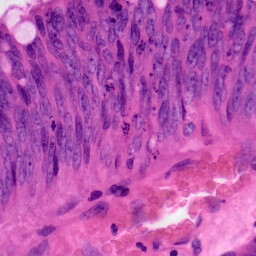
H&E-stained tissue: Colon